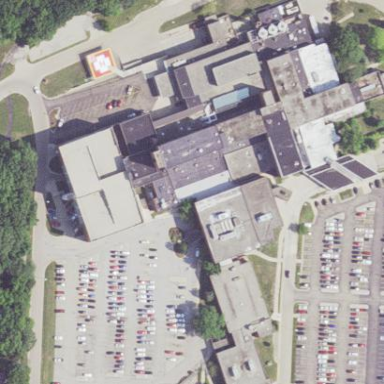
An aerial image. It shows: Hospital building.